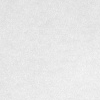
Atmospheric dust classification: dusty